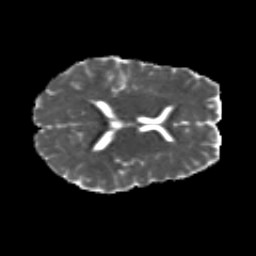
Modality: MD
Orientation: axial
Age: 20
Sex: male
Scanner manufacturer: siemens
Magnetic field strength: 3 T
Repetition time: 8.8 s
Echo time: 0.085 s